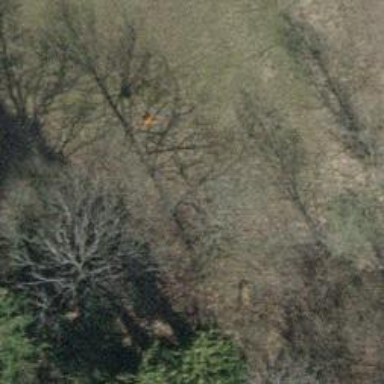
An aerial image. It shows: Pipeline marker.